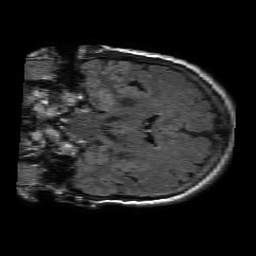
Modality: FLAIR
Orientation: coronal
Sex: female
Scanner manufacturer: philips
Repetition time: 11 s
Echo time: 0.125 s